Question: Trying to create what we call a "teardrop/icecream cone" chart in R. The goal is to be able to compare actual and relative values across many factors at ones. I drew a mock up of what we want it to look like:

However, having trouble connecting the two points (aka making the cone) with a line that varies in size. Here is some demo code to illustrate what I have so far.
'''
person = c("Bob", "Joe", "Sue", "Jane", "Bob", "Joe", "Sue", "Jane", "Bob", "Joe", "Sue", "Jane", "Bob", "Joe", "Sue", "Jane")
period = c("2016", "2016", "2016", "2016", "2016", "2016", "2016", "2016", "2017", "2017","2017","2017","2017","2017","2017","2017")
metric = c("Metric1", "Metric1", "Metric1", "Metric1", "Metric2", "Metric2", "Metric2", "Metric2", "Metric1", "Metric1", "Metric1", "Metric1", "Metric2", "Metric2", "Metric2", "Metric2")
value = round( runif(16, -0.005, 1.0049), 2)
tmp = data.frame(person, period, metric, value)
ggplot(data = tmp,
aes_string(x = "person",
y = value,
color = "person",
fill= "person")) +
geom_point(aes(size = period))+
geom_line() +
scale_size_manual("Year", values=c(3, 6)) +
facet_wrap(~metric, nrow=1, labeller = label_wrap_gen()) +
labs(y = "Dummy Example",
fill="person") +
theme(legend.direction = "horizontal",
legend.position = "bottom",
legend.key = element_blank(),
legend.background = element_rect(fill = "white", colour = "gray30"),
plot.title=element_text(hjust=.5, size=22),
axis.title.x=element_blank(),
axis.text.x = element_text(angle =90, hjust=1))
'''
If you run it, you can see that the 2016 and 2017 data points are different, want to have a smooth transition between them.
Any help would be greatly appreciated.
---- solution ----
Here is the solution that thanks to you all I was able to put together:
'''
library(ggplot2)
library(ggforce)
person = c("Bob", "Joe", "Sue", "Jane", "Bob", "Joe", "Sue", "Jane", "Bob", "Joe", "Sue", "Jane", "Bob", "Joe", "Sue", "Jane")
period = c("2016", "2016", "2016", "2016", "2016", "2016", "2016", "2016", "2017", "2017","2017","2017","2017","2017","2017","2017")
metric = c("Metric1", "Metric1", "Metric1", "Metric1", "Metric2", "Metric2", "Metric2", "Metric2", "Metric1", "Metric1", "Metric1", "Metric1", "Metric2", "Metric2", "Metric2", "Metric2")
value = round( runif(16, -0.005, 1.0049), 2)
tmp = data.frame(person, period, metric, value)
tmp$x <- as.numeric(tmp$person) * .25 # to use continuous x
tmp$r <- ifelse(as.numeric(tmp$HALF_YEAR)==1, .01, .04) #set radious based on period
#Create single line for each person/metric by Metric
{
tmp2 <- cast(tmp, person+metric ~ period, value=value)
tmp2$x <- as.numeric(tmp2$person) * .25 # to use continuous x
}
#create dataframe for polygons to fill the cones
{
#Create Dummy section (to create dataframe)
{
tmp.c <- rep(tmp2[1, 1], 4)
tmp.t <- rep(tmp2[1, 2], 4)
tmp.x <- c(tmp2[1, 5]-.01, tmp2[1, 5]-.04, tmp2[1, 5]+.04, tmp2[1, 5]+.01)
tmp.y <- c(tmp2[1, 3], tmp2[1, 4], tmp2[1, 4], tmp2[1, 3])
tmp.P <- data.frame(tmp.c, tmp.t, tmp.x, tmp.y)
}
for(i in seq_len(nrow(tmp2))) {
if(as.numeric(tmp2[i, 3]) > as.numeric(tmp2[i,4])) {
tmp.x <- c(tmp2[i, "x"]-.04, tmp2[i, "x"]-.01, tmp2[i, "x"]+.01, tmp2[i, "x"]+.04)
tmp.y <- c(min(tmp2[i, 3], tmp2[i, 4]), max(tmp2[i, 3], tmp2[i, 4]), max(tmp2[i, 3], tmp2[i, 4]), min(tmp2[i, 3], tmp2[i, 4]))
}else{
tmp.x <- c(tmp2[i, "x"]-.01, tmp2[i, "x"]-.04, tmp2[i, "x"]+.04, tmp2[i, "x"]+.01)
tmp.y <- c(min(tmp2[i, 3], tmp2[i, 4]), max(tmp2[i, 3], tmp2[i, 4]), max(tmp2[i, 3], tmp2[i, 4]), min(tmp2[i, 3], tmp2[i, 4]))
}
tmp.c <- rep(tmp2[i, "person"], 4)
tmp.t <- rep(tmp2[i, "metric"], 4)
tmp.P <- rbind(tmp.P, data.frame(tmp.c, tmp.t, tmp.x, tmp.y))
}
names(tmp.P) <- c("person", "metric", "x", "y")
#remove earlier dummy frame
tmp.P <- tail(tmp.P, -4)
}
#Create plot
ggplot(tmp) +
geom_circle(aes_string(x0='x', y0='value', r='r', fill='person', color = 'person')) +
geom_polygon(data=tmp.P, aes(x=x, y=y, fill=person, color = person)) +
facet_wrap(~metric, nrow=1, labeller = label_wrap_gen()) +
labs(y = "Example", fill="person") +
scale_fill_manual("person", values=colors) +
scale_color_manual("person", values=colors) +
coord_fixed() +
theme(legend.direction = "horizontal",
legend.position = "bottom",
legend.key = element_blank(),
legend.background = element_rect(fill = "white", colour = "gray30"),
plot.title=element_text(hjust=.5, size=22),
axis.title.x=element_blank(),
axis.text.x = element_text(angle =90, hjust=1)) +
scale_x_continuous(breaks = seq(.25,1,.25), labels = levels(tmp$person))
'''
And it works great -
<URL>
Only issue now is that depending on the values, the graph is squashed - but I can't remove cord_fixed because then the circles become crazy.
Here is an example of the data and what it looks like:
'''
value = c(0.96, 0.96, 0.97, 0.99, 0.94, 0.96, 0.96, 0.98, 0.99, 0.95, 0.96, 0.99, 0.97, 0.91, 0.95, 0.97)
'''
<URL>
Any thoughts on a work around for that?
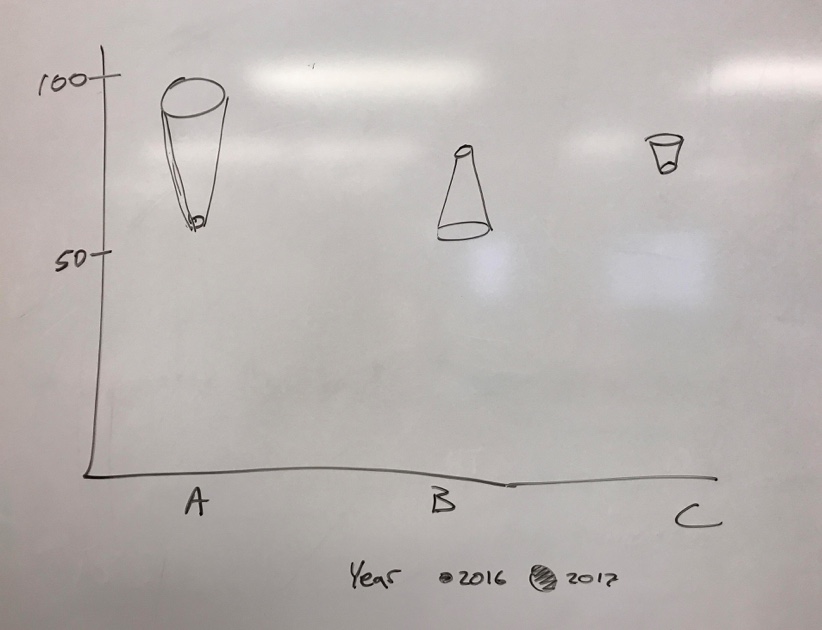
Answer: It's not particularly elegant, but you could simply draw it with a combination of geom_circle() from the ggforce package and geom_segment(). You would have to clean up the legend for circle diameter, and maybe adjust some of the scaling values for better looking cones, but for example:
'''
library(ggplot2)
library(ggforce)
tmp$x.origin <- as.numeric(tmp$person) * .25 # to use continuous x
tmp$r <- abs(as.numeric(tmp$period) - 3) *.02 # vary radius by year
tmp2 <- cbind(tmp[1:8,],tmp[9:16,c(4,6)]) # messy reshape...
names(tmp2)[4:8] <- c("value.2016", "x.origin", "r.2016", "value.2017", "r.2017")
ggplot(tmp) + geom_circle(aes(x0=x.origin, y0=value, r=r, fill=person, color = person, alpha = .3)) +
geom_segment(data = tmp2, aes(x = x.origin - r.2016, xend = x.origin - r.2017, y = value.2016, yend = value.2017, color = person)) +
geom_segment(data = tmp2, aes(x = x.origin + r.2016, xend = x.origin + r.2017, y = value.2016, yend = value.2017, color = person)) +
facet_wrap(~metric, nrow=1, labeller = label_wrap_gen()) + labs(y = "Dummy Example", fill="person") + coord_fixed() + theme(legend.position = "bottom") +
scale_x_continuous(breaks = seq(.25,1,.25), labels = levels(tmp$person))
'''
<URL>